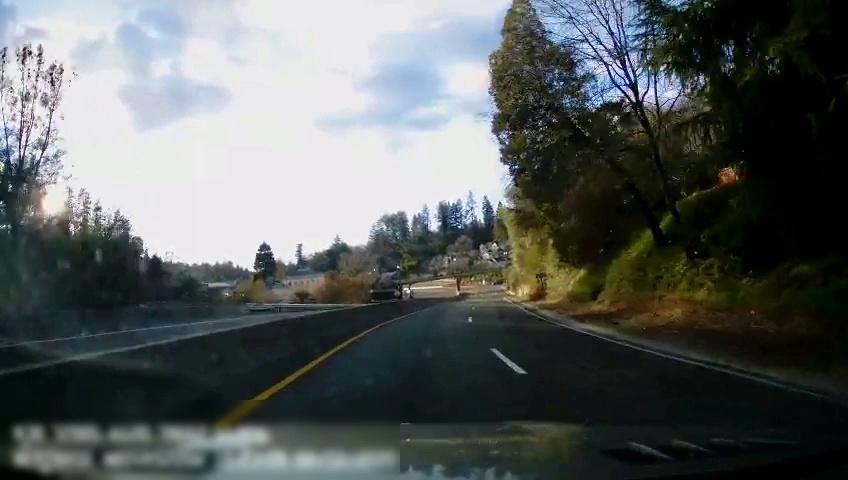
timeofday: Day
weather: Sunny
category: Drivable Space
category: Drivable Space
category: Vehicles | SUV
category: Lanes | Current Lane
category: Lanes | Current Lane
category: Lanes | Alternate Lane
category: Lanes | Opposite Lane
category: Traffic | Signs